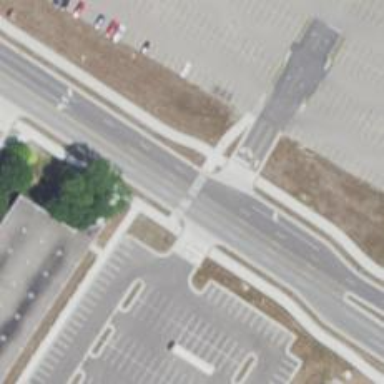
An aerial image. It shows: Unmarked crossing on footway.